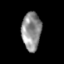
Tissue: skin
Cell type: Epithelial cells
Senescence score: 0.9321
Nuclear area (px): 723
Mean DAPI intensity: 142.097